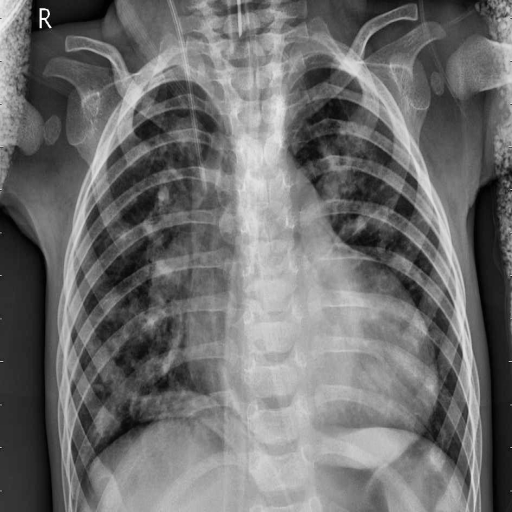
Finding: PNEUMONIA